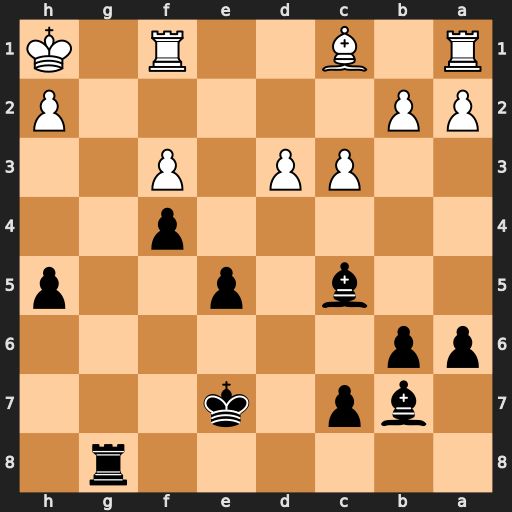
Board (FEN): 6r1/1bp1k3/pp6/2b1p2p/5p2/2PP1P2/PP5P/R1B2R1K
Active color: b
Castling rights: -
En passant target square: -
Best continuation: Bxf3+ Rxf3 Rg1#